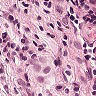
Metastatic tissue present: yes